Question: So here it goes, I making a c# project in wpf and im stuck at trying to make a text box with a line that separates text.
At the moment i got the textbox like this:

Instead of using "-------" i want to make a predefined line in the textbox. Is this possible ?
Agg. The textbox is editable in runtime
The drawn line should have the properties:
- - - 'line.width = box.width'
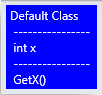
Answer: If you don't need a full textbox implementation then this might help. It's got real issues with not showing the cursor ect but might give you a start.

first add the following converter to your project.
'''
public class TextLineConverter : MarkupExtension, IValueConverter
{
static TextLineConverter converter;
public object Convert(object value, Type targetType, object parameter, System.Globalization.CultureInfo culture)
{
string[] results = null;
string newText = value as string;
if (newText != null)
{
results = newText.Split('
');
if (results.Length > 0)
for (int i = 0; i < results.Length; i++)
if (results[i].Length > 0)
if (results[i][0] == '
')
results[i] = results[i].Substring(1, results[i].Length - 1);
}
return results;
}
public object ConvertBack(object value, Type targetType, object parameter, System.Globalization.CultureInfo culture)
{
throw new NotImplementedException();
}
public override object ProvideValue(IServiceProvider serviceProvider)
{
if (converter == null) converter = new TextLineConverter();
return converter;
}
public TextLineConverter()
{
}
}
'''
And the following style.
'''
<Style TargetType="TextBox">
<Style.Resources>
<Style TargetType="ListViewItem">
<Setter Property="Margin" Value="0"/>
<Setter Property="Padding" Value="0"/>
<Setter Property="IsEnabled" Value="False"/>
<Setter Property="Template">
<Setter.Value>
<ControlTemplate>
<Border BorderThickness="0,0,0,2" BorderBrush="Black" >
<ContentPresenter Content="{Binding}" />
</Border>
</ControlTemplate>
</Setter.Value>
</Setter>
</Style>
</Style.Resources>
<Setter Property="Template">
<Setter.Value>
<ControlTemplate TargetType="TextBox">
<ListView Focusable="False" ItemsSource="{Binding Text, Converter={local:TextLineConverter}, UpdateSourceTrigger=PropertyChanged, RelativeSource={RelativeSource TemplatedParent}}"/>
</ControlTemplate>
</Setter.Value>
</Setter>
</Style>
'''